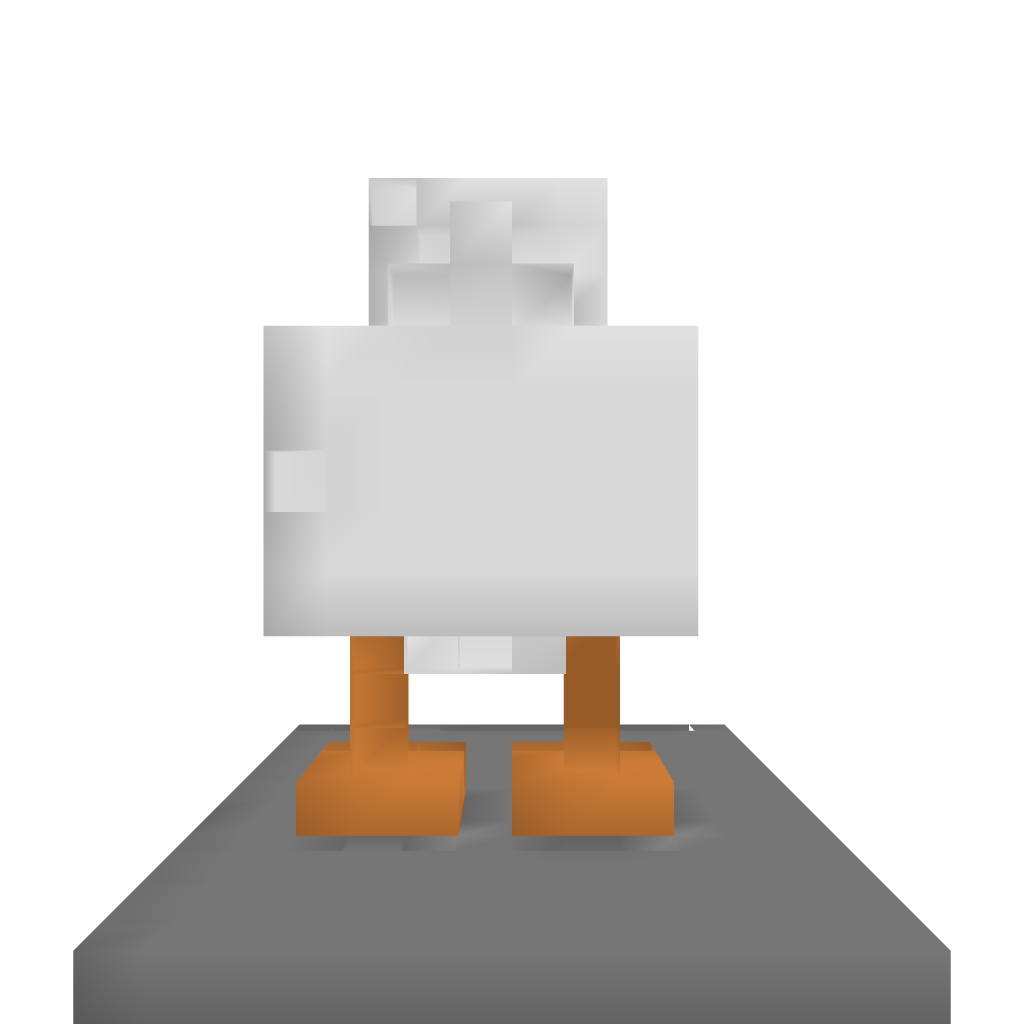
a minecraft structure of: Giant egg-laying chicken #1 bad low quality